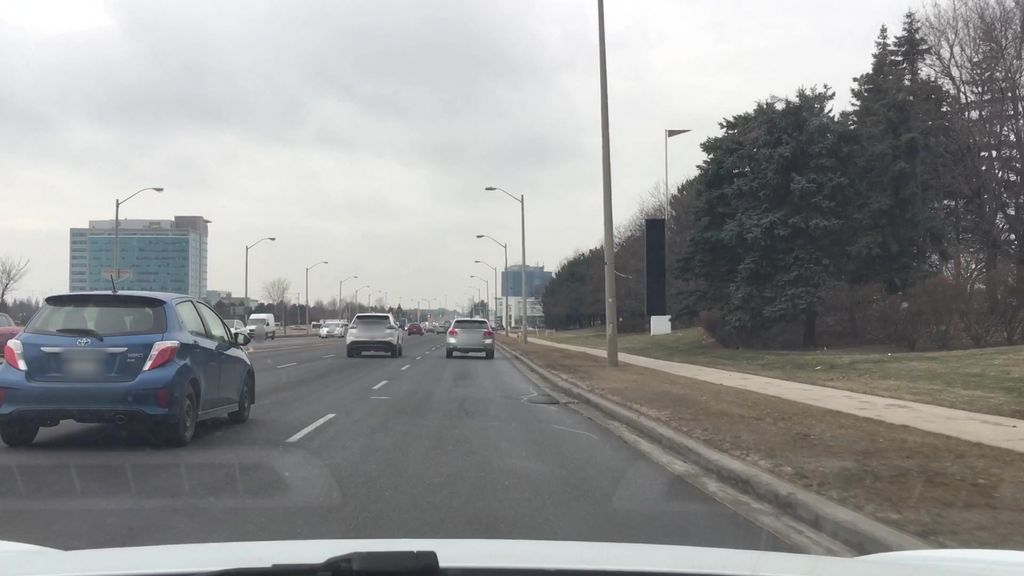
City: toronto